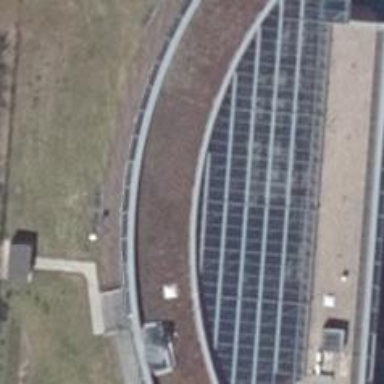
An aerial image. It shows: Solar photovoltaic panel generator placed on roof.